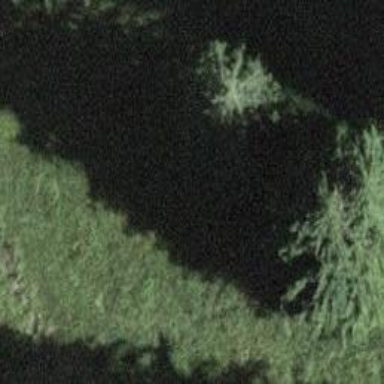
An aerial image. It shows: Single tag "natural: tree."